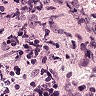
Metastatic tissue present: no